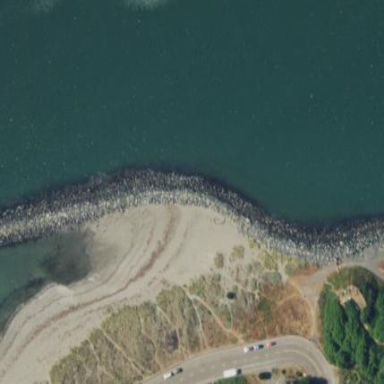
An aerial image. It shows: Breakwater structure.